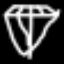
Label: diamond